Question: I have following table in 'SQL Server 2005'. One order can have multiple containers. A container can be either Plastic or wood (New types may come in future).
I need to list the following columns -
'''
OrderID, ContainerType, ContainerCOUNT and ContainerID.
'''
Since I need to list the ContainerID also, the following group by approach won't work.
'''
DECLARE @OrderCoarntainers TABLE (OrderID INT, ContainerID INT, ContainerType VARCHAR(10))
INSERT INTO @OrderCoarntainers VALUES (1,101,'Plastic')
INSERT INTO @OrderCoarntainers VALUES (1,102,'Wood')
INSERT INTO @OrderCoarntainers VALUES (1,103,'Wood')
INSERT INTO @OrderCoarntainers VALUES (2,104,'Plastic')
SELECT OrderID,ContainerType,COUNT(DISTINCT ContainerID) AS ContainerCOUNT
FROM @OrderCoarntainers
GROUP BY OrderID,ContainerType
'''
What is the best way to achive this?
Note: Upgrading 'SQL Server version' is not an option for me.

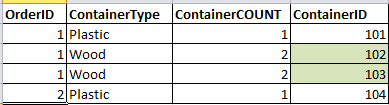
Answer: You should be able to use a <URL>
'''
SELECT OrderID,
ContainerType,
COUNT(ContainerID) OVER (PARTITION BY OrderID, ContainerType) AS ContainerCOUNT,
ContainerID
FROM @OrderCoarntainers
'''